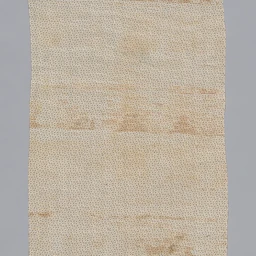
Title: Backing from Thanka (Religious Picture)
Artist: Manchu
Caption: backing from thanka (religious picture), qing, textile, weaving - printed, ritual objects, manchu, a work made of cotton, plain weave; roller printed, religious/ritual object, textiles, art institute of chicago